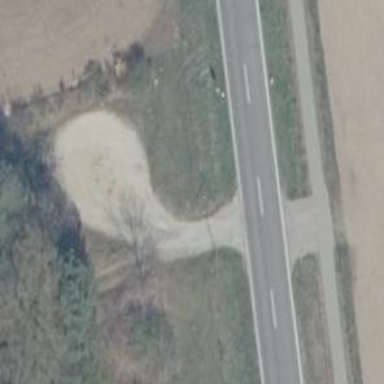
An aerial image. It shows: Track road with grade4 tracktype.